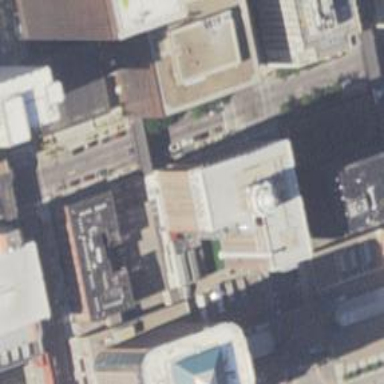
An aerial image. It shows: Commercial building with dark grey roof. The building is used as apartments and features late Gothic Revival architecture combined with elements of skyscraper.